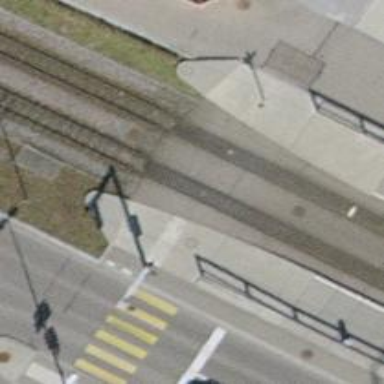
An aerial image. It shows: Railway crossing.